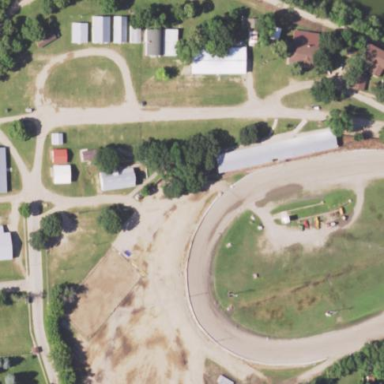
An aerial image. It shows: Scene at the fairgrounds.